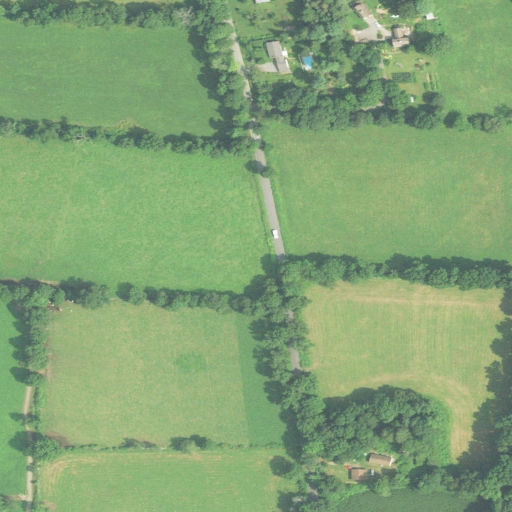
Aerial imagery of mountain in Connecticut named Brush Hill containing pasture, cultivated crops, mixed forest, open development, deciduous forest, and low intensity development